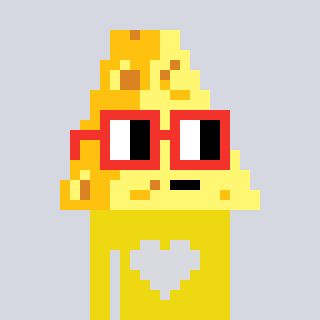
a pixel art character with square red glasses, a cheese-shaped head and a yellow-colored body on a cool background